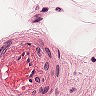
Metastatic tissue present: no